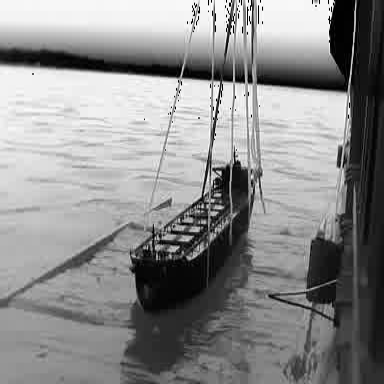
There is a liner in the infrared image.